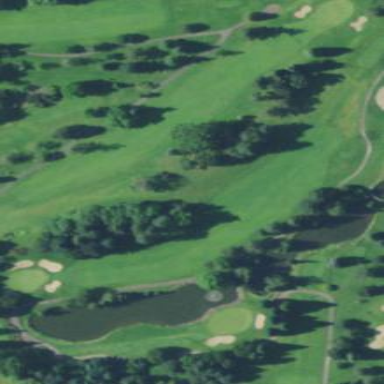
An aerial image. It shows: Well-manicured mown grass area used as golf fairway.